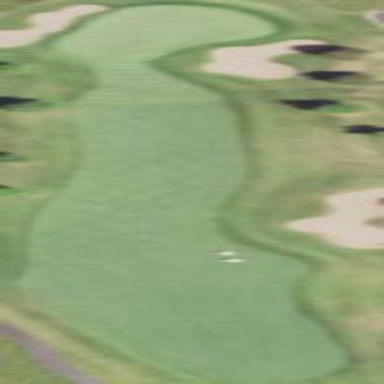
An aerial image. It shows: Scenic golf fairway.